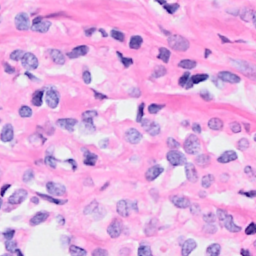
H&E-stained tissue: Breast